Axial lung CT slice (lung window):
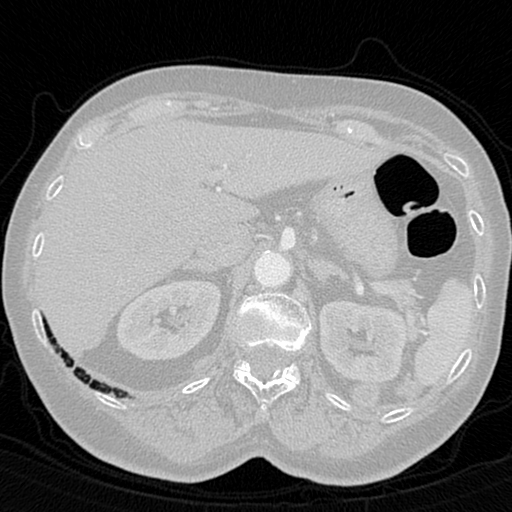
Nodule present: no